Question: I have a listview with checkboxes and the view=list. There is no vertical spacing at all between the items. How can I increase the vertical spacing?

A lot of answers are talking about LVM_SETICONSPACING, but that only works in Icon view. <URL>
I also tried <URL> as an alternative, but that gives so much spacing that another item could go in between, in Express mode you cannot change the spacing, only in the 300 Dollar paid version... :(
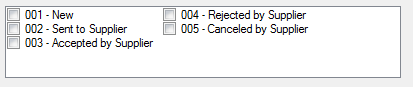
Answer: All you need to do is
- 'ImageList''Form'- 'ImageSize.Height'- 'ListView''SmallImageList''ImageList'
Done.
:
- 'ImageIndex''Item'- 'Images'
Make sure to set the 'ImageSize.Width' to a small number, so you don't get a gap between the 'CheckBox' and the 'Item''s 'Text'.
So to set up the 'ListView' write:
'''
int itemHeight = 20;
ImageList imgList = new ImageList();
imgList.ImageSize = new Size(1, itemHeight);
listView1.SmallImageList = imgList;
'''